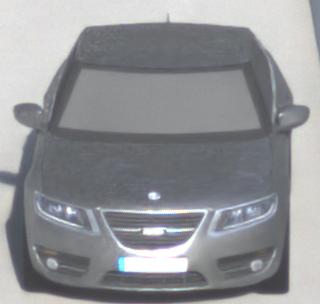
Make: Saab
Model: 5-Sep
Detailed model: 9-5 1.6T
Model produced from: 2010/06
Model produced until: 2011/12
Doors: 4
Color: gray
Road condition: dry road
Daytime: morning or afternoon
Contrast: low contrast